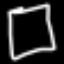
Label: square